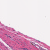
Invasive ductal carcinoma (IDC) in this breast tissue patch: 0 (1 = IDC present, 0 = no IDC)